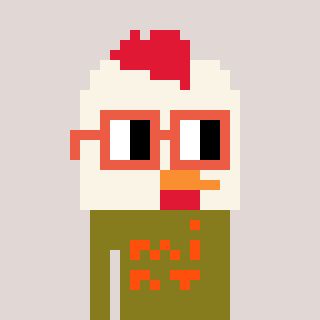
a pixel art character with square orange glasses, a chicken-shaped head and a gunk-colored body on a warm background